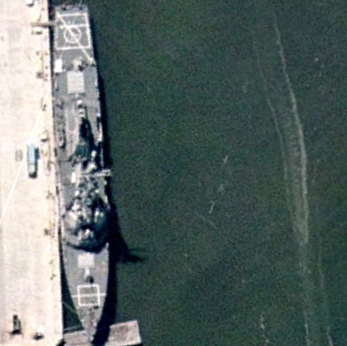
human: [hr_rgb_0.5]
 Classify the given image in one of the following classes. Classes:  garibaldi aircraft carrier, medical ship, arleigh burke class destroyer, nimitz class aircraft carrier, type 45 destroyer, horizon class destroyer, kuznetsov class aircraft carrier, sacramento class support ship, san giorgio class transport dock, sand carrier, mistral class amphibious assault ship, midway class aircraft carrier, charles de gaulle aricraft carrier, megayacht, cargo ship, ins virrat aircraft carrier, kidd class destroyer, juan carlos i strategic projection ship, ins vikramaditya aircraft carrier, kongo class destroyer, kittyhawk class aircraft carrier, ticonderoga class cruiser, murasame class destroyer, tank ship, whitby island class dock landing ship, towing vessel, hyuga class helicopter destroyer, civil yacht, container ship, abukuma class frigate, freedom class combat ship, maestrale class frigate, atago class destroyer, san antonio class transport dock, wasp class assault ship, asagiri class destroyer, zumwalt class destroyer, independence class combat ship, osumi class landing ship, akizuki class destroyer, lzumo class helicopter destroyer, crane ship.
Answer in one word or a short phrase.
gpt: Arleigh Burke class destroyer